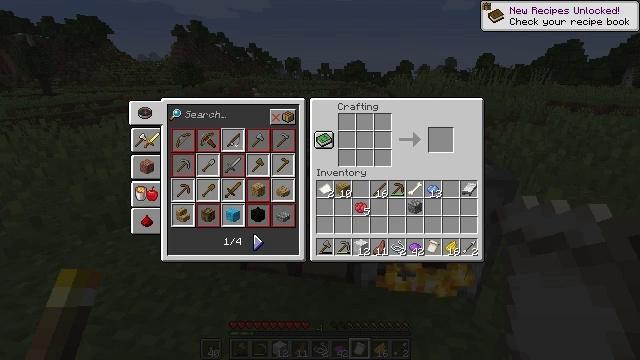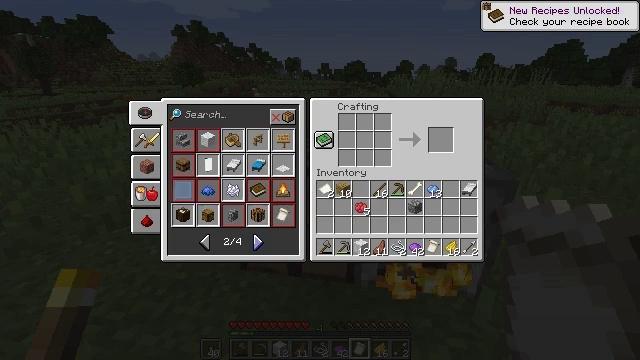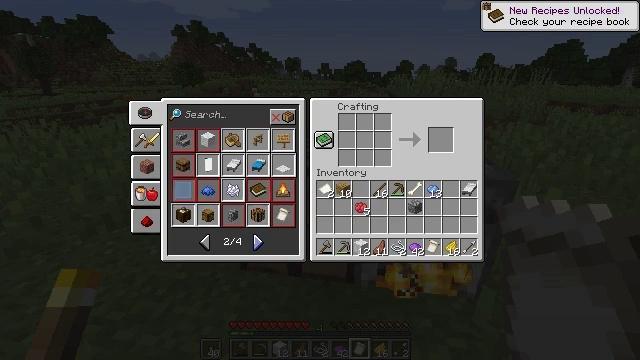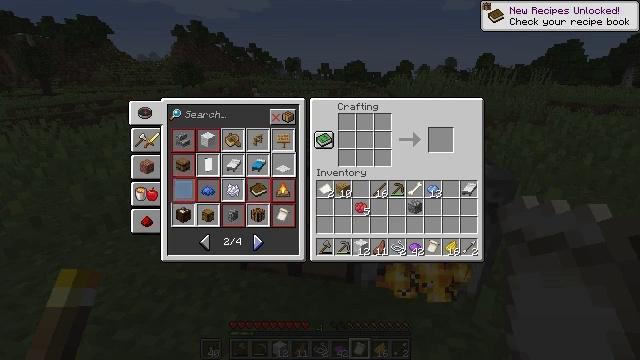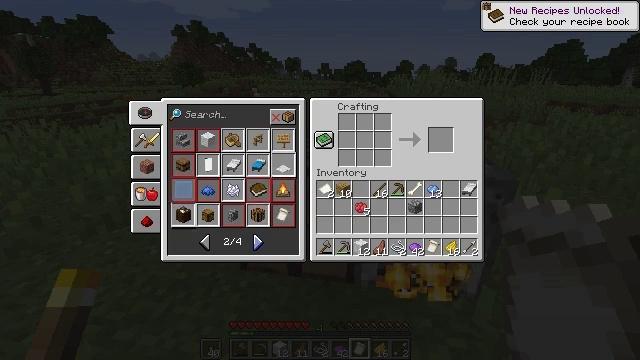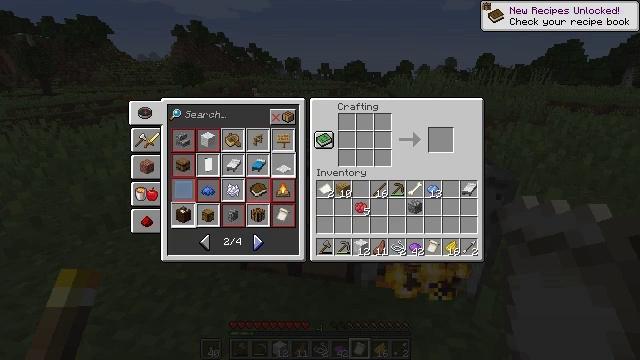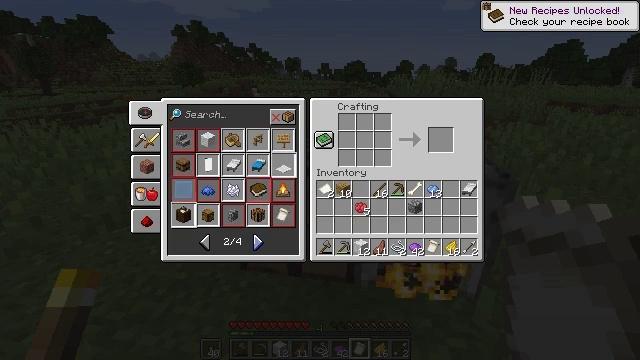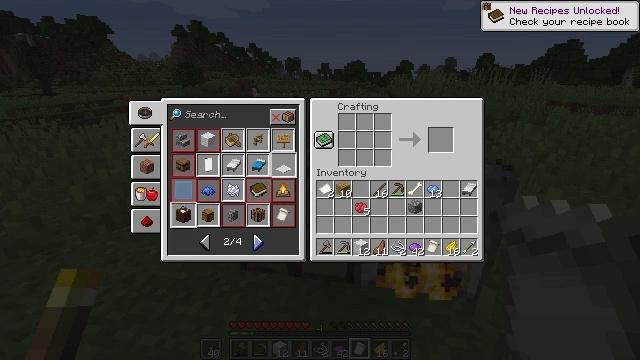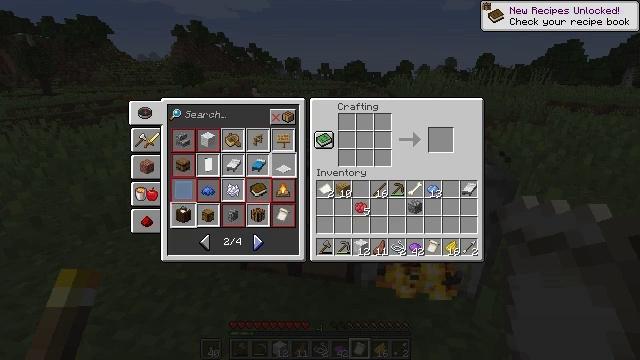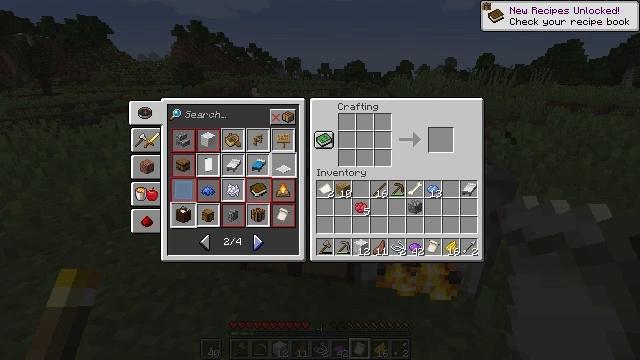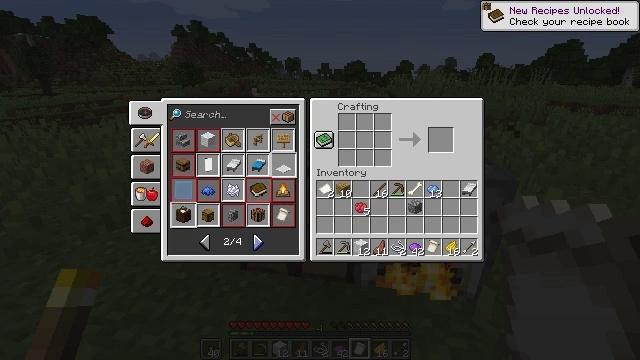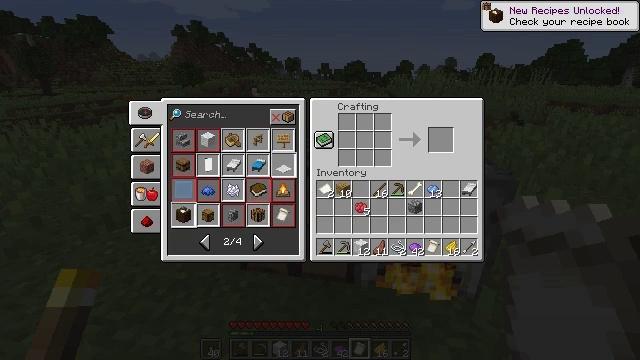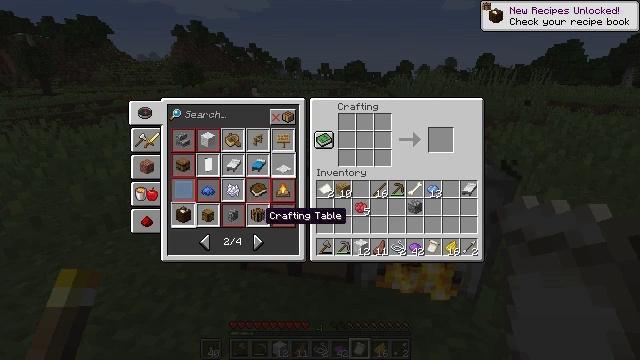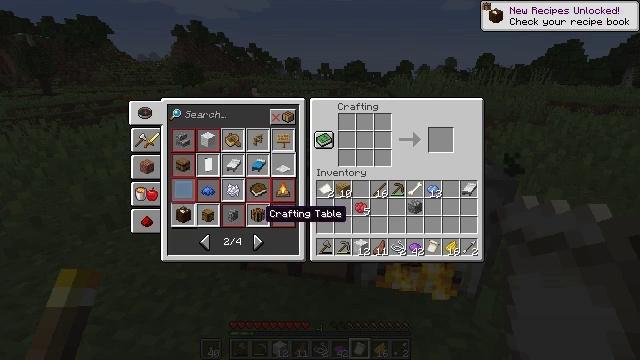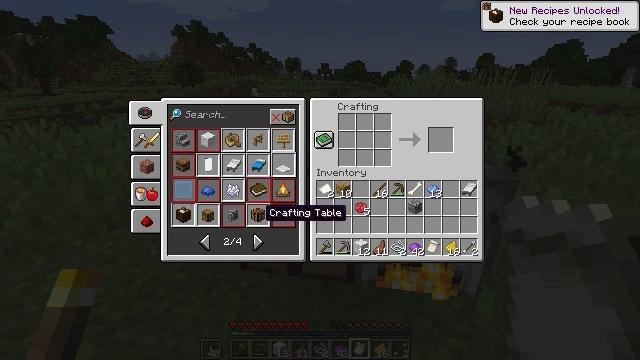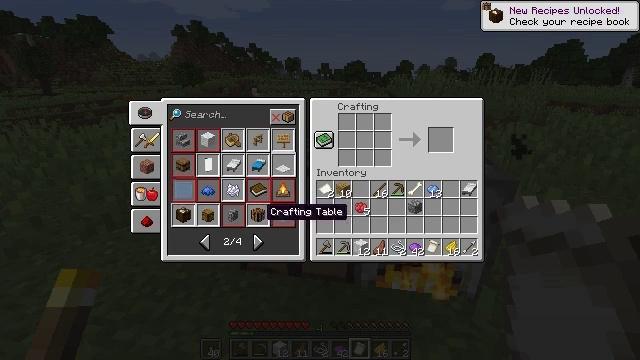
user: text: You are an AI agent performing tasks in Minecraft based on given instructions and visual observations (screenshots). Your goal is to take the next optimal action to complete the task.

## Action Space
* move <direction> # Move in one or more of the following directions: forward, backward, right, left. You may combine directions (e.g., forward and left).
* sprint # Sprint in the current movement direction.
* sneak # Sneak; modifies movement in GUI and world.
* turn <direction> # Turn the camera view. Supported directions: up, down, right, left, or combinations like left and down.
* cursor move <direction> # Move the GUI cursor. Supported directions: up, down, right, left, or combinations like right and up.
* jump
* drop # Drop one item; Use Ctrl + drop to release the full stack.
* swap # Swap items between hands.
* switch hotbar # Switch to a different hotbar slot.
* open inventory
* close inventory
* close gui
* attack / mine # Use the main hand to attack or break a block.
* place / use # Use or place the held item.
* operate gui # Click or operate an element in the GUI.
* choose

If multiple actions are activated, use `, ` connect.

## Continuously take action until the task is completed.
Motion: motion action
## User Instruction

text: Get a loom by crafting with wooden planks and string.
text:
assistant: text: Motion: operate gui
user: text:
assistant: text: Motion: operate gui
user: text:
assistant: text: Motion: operate gui
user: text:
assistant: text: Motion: no_op
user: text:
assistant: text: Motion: no_op
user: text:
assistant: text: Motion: no_op
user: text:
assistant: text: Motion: no_op
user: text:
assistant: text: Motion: no_op
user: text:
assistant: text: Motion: no_op
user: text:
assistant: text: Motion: no_op
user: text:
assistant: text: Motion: cursor move up
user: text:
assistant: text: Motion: no_op
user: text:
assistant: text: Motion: no_op
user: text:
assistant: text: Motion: no_op
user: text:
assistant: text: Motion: no_op
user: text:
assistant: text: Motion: no_op
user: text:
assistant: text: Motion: no_op
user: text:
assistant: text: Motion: cursor move down
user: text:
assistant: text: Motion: no_op
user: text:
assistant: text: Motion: no_op
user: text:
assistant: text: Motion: no_op
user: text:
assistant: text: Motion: no_op
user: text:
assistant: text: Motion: no_op
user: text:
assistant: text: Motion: no_op
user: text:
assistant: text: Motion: no_op
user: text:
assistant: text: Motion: no_op
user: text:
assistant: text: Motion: no_op
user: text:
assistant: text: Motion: no_op
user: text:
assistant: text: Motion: no_op
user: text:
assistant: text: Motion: no_op